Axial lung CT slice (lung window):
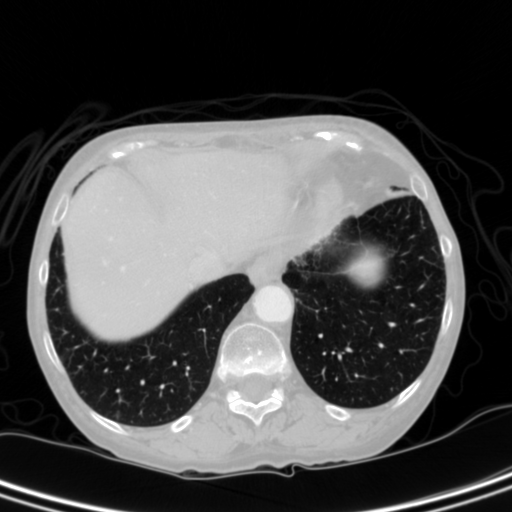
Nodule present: no